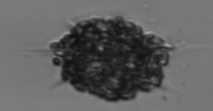
Label: Dictyocha